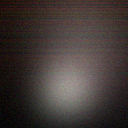
Screen state: off